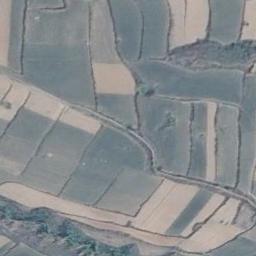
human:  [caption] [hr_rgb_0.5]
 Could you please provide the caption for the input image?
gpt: There are bare and green terrace .

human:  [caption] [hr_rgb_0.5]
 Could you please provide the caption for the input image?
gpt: A large layer of brown and green mixed terraces .

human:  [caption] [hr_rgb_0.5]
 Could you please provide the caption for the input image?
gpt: There is a path between the terraces leading to a building .

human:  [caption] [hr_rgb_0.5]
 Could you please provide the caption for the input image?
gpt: Many green plants are on the terrace .

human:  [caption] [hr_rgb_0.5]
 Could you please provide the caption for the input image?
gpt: There are many green terraces and some green ones .